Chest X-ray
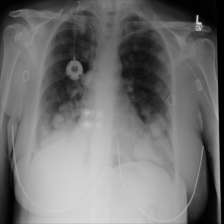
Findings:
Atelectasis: negative
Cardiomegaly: negative
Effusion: negative
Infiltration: negative
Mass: positive
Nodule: negative
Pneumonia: negative
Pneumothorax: negative
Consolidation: negative
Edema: negative
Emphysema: negative
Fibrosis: negative
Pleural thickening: negative
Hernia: negative